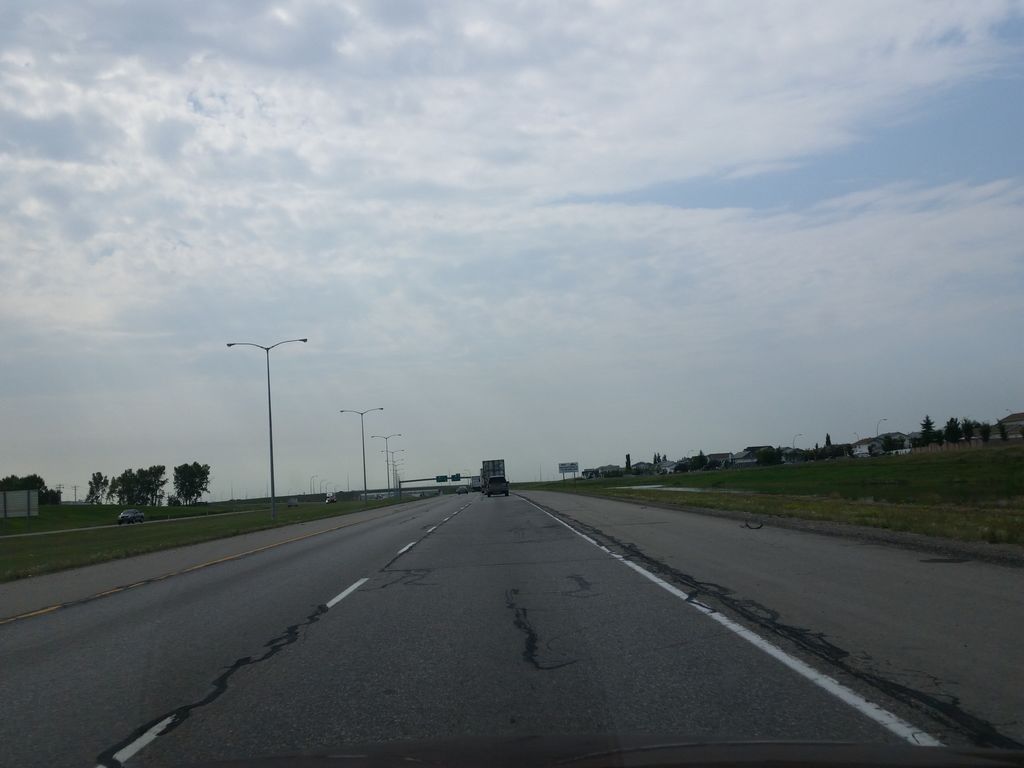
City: calgary